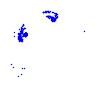
Particle: electron